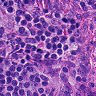
Metastatic tissue present: no